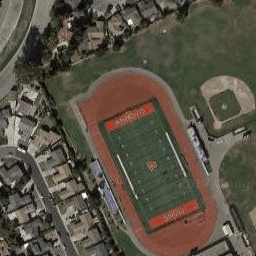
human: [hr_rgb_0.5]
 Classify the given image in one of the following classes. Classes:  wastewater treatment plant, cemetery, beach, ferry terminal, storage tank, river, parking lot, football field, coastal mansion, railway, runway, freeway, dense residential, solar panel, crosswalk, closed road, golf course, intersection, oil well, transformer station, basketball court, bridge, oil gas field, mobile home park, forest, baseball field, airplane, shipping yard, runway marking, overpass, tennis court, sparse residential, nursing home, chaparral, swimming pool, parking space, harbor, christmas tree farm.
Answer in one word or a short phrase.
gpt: football field